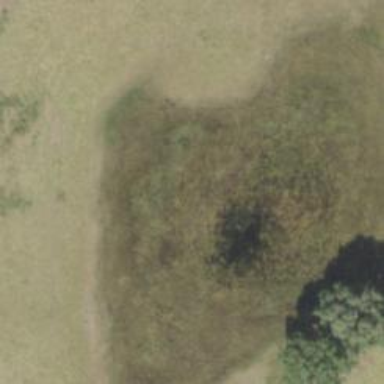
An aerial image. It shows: Beautiful wet meadow natural wetland.